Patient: sex M, age 57
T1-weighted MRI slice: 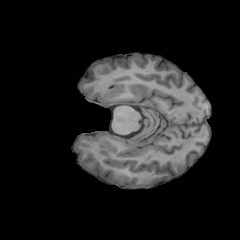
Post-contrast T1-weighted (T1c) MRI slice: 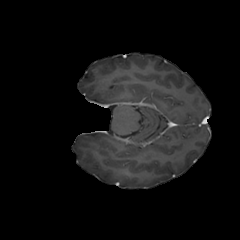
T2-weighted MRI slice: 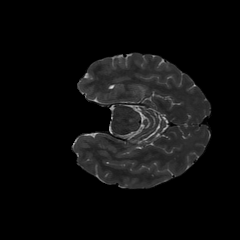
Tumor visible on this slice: no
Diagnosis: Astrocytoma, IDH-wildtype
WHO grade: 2